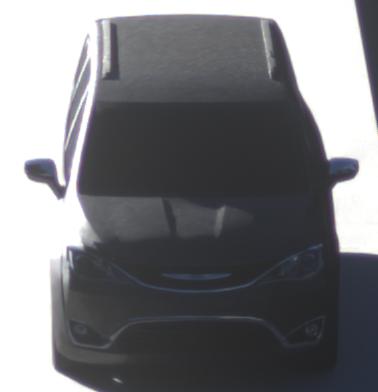
Make: Chrysler
Model: Pacifica
Detailed model: -
Model produced from: 2016
Model produced until: 2020
Doors: 5
Color: gray
Road condition: dry road
Daytime: sunrise or sunset
Contrast: medium contrast